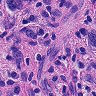
Metastatic tissue present: yes